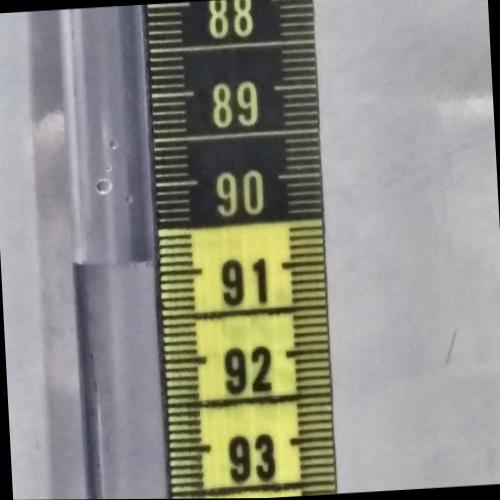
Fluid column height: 90.9 cm